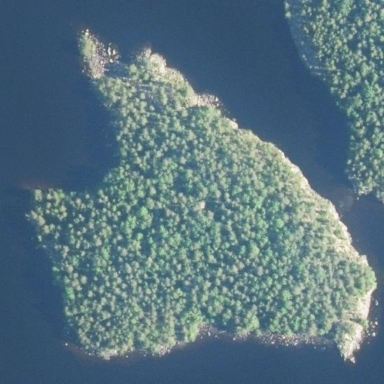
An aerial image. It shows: Islet.